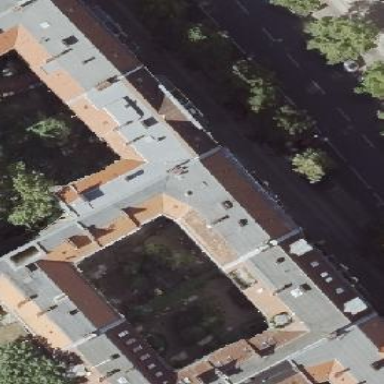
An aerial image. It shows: Residential building.